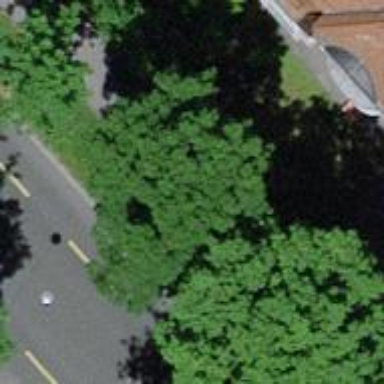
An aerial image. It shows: Tree-lined avenue.